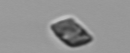
Label: Bacillariophyceae_morphotype1